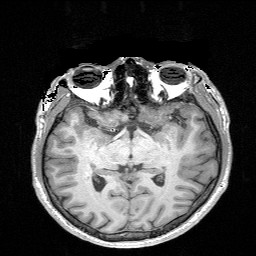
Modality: T1w
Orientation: coronal